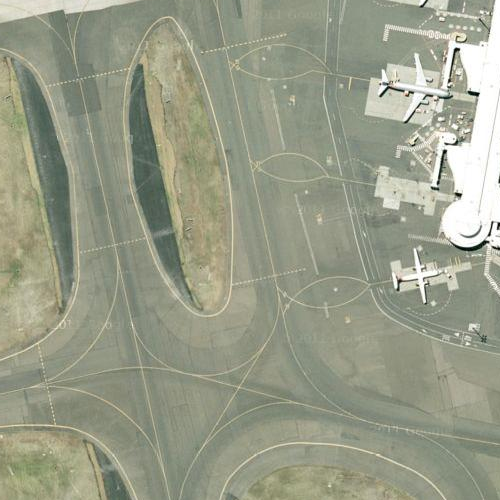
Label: sydney